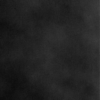
Label: dusty